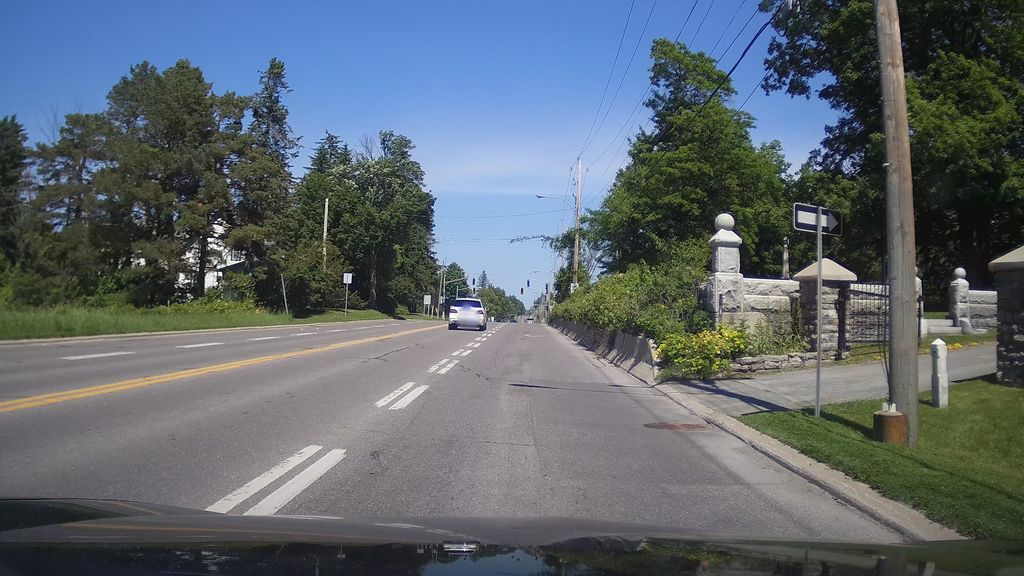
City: ottawa-gatineau